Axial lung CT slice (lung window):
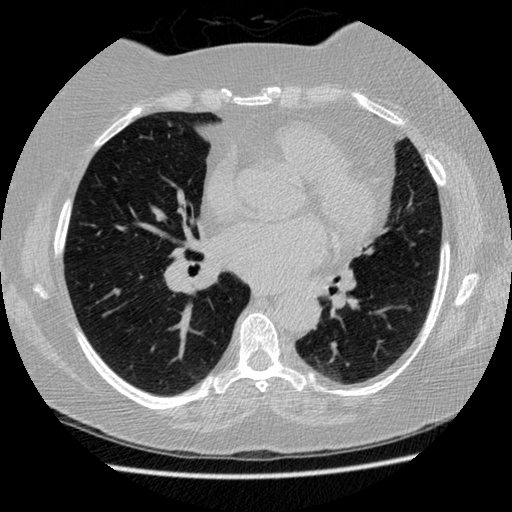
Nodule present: no